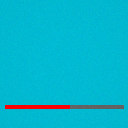
Screen state: on